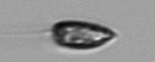
Label: Prorocentrum_triestinum